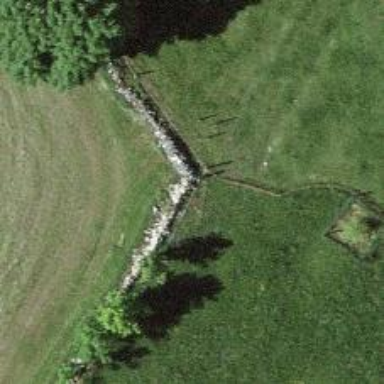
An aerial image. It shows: Wall barrier.